Question: I am planing to show hotel room booking status as a color effect. See the image. At want control I want to use?

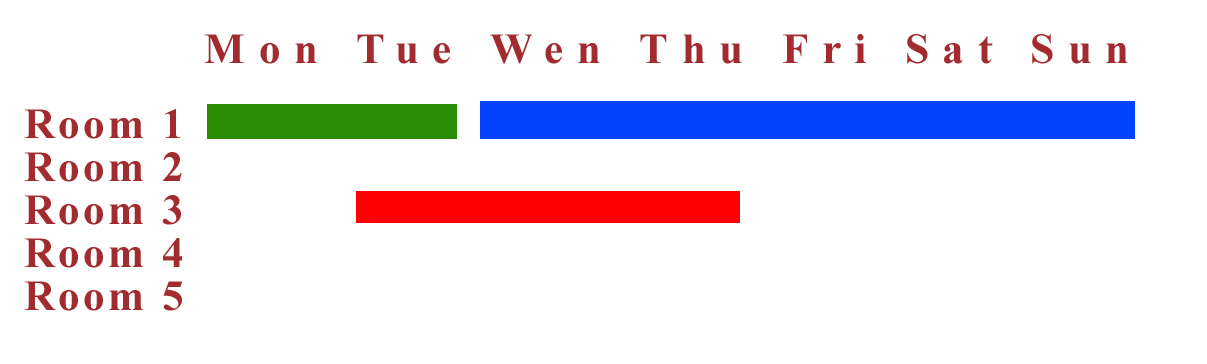
Answer: Dude, this is WPF... you could use just about any control that you want to do that. Ok so I'm exaggerating a bit, but it really is choice. You should use whatever you're comfortable with. However, if I had to design a UI that looked like your image, I'd probably either go with a 'ListBox' or a 'DataGrid' with a fairly high level of customisation.
If I were to use a 'DataGrid', the day names could be the column headers and the room names could be the row headers. You'd also need to use some sort of custom 'ColorConverter' class to colour the cell data in the cells.
Using a 'ListBox', I'd create a 'DataTemplate' to apply to the 'ListBox.ItemTemplate' property that would contain the whole row including the room name. Of course, this would mean that you'd need to structure your data differently to include the name of each room. With a known number of days/columns, you could just use a 'Grid' in the 'DataTemplate' with the 'Grid.IsSharedSizeScope' property set to 'True' to keep the columns of each item aligned.
Good luck and have fun with that... it seems like an interesting project.